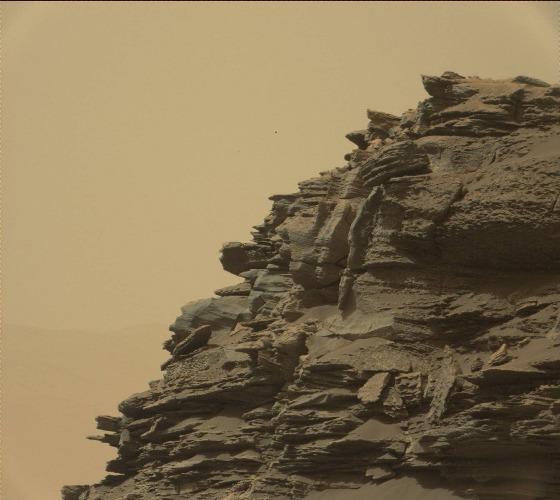
Terrain classes present: Bedrock, Gravel / Sand / Soil, Shadow, Sky / Distant Mountains